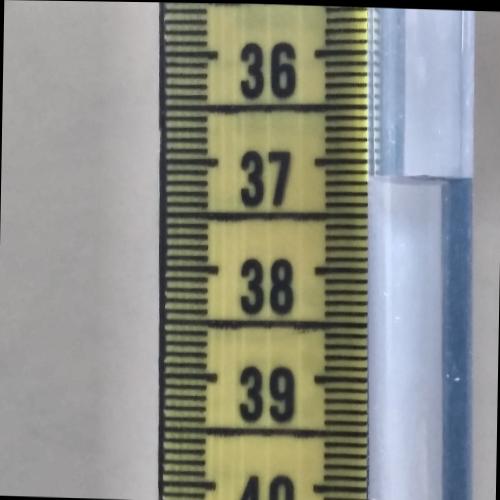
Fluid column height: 37.2 cm